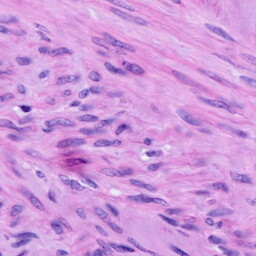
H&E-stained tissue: Cervix